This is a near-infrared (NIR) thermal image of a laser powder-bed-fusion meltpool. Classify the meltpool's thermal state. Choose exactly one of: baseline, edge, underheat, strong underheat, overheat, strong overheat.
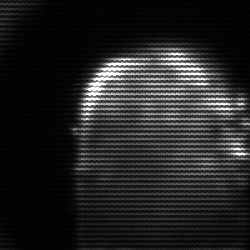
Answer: baseline